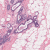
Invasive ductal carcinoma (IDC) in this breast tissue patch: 0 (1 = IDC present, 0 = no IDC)